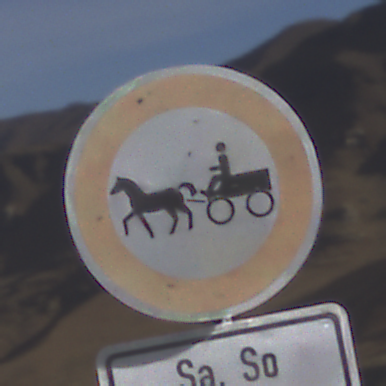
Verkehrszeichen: VerbotGespannfuhrwerke
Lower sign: ZeitangabenMitBeschraenkungAufWochentage9
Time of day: MorningAfternoon
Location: Outdoor (Nature)
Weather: PartlyCloudy
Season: NotSpecified
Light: Natural